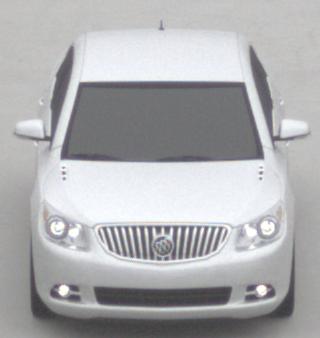
Make: Buick
Model: LaCrosse
Detailed model: Gen. 2
Model produced from: 2009
Model produced until: 2016
Doors: 4
Color: white
Road condition: dry road
Daytime: midday
Contrast: low contrast